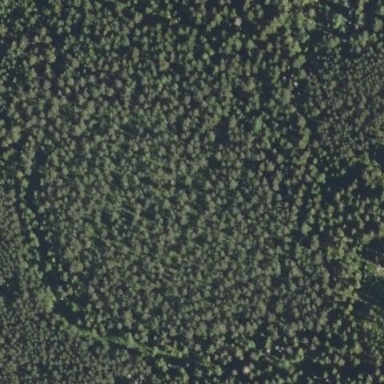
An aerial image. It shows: Swampy wetland area.